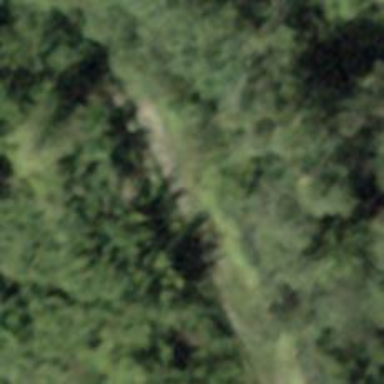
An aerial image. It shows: Grass track road with grade3 tracktype.